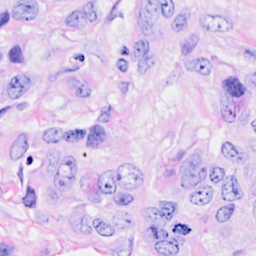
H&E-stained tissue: Breast